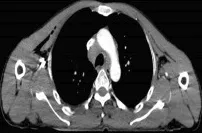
Serial CT and MRI of the case. (A,B) Baseline CT at diagnosis of the lung.
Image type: radiology (ct)